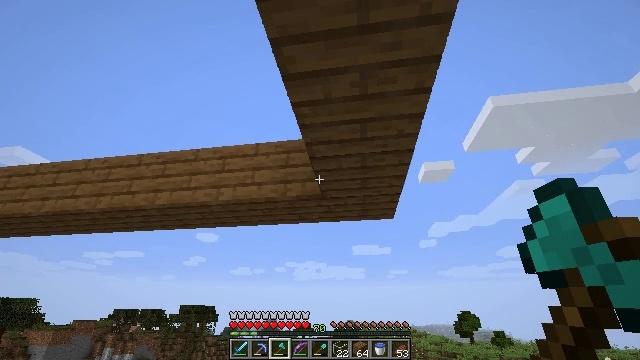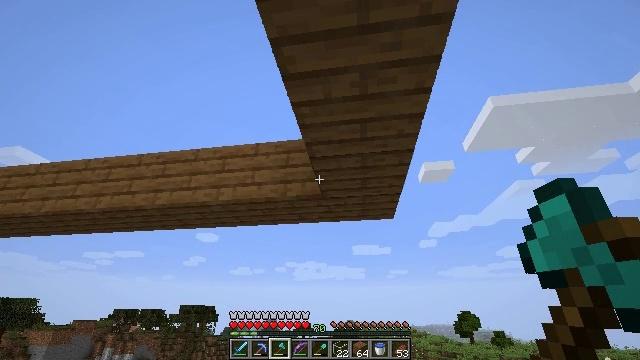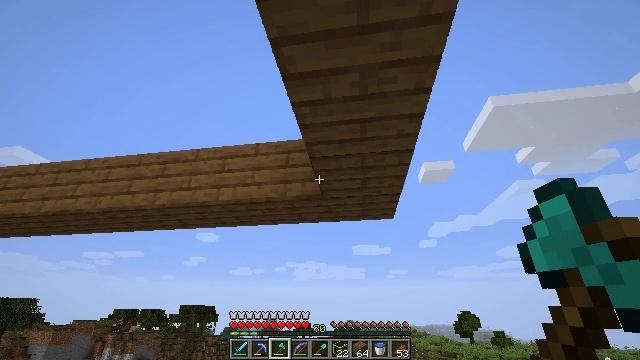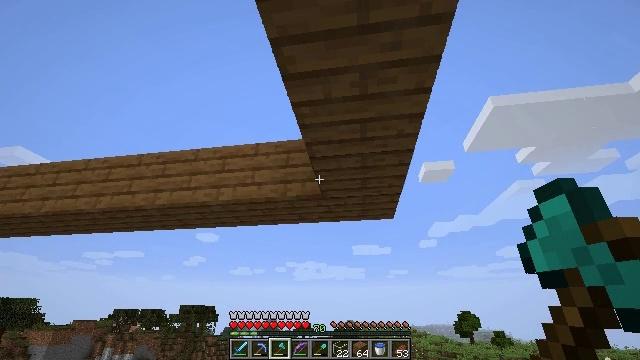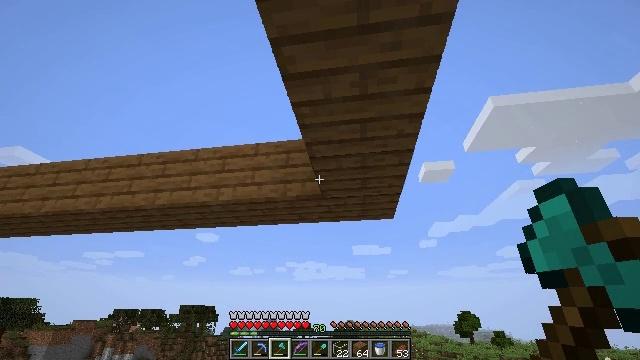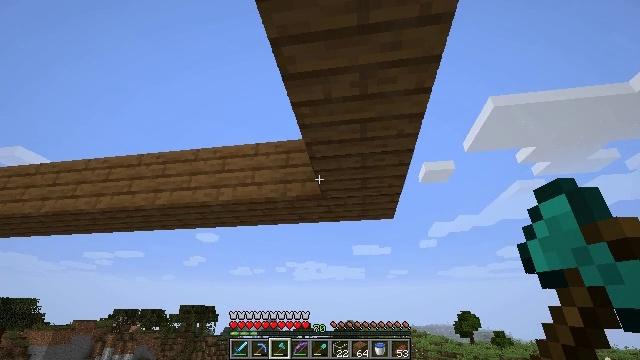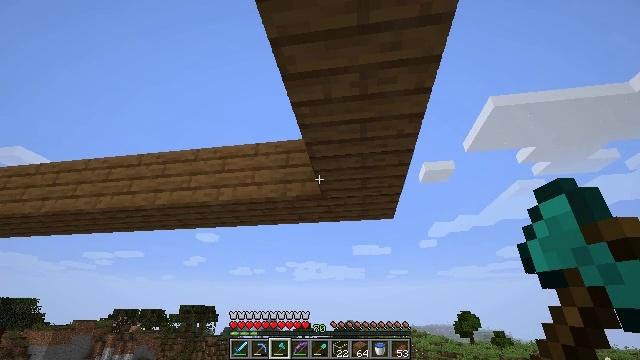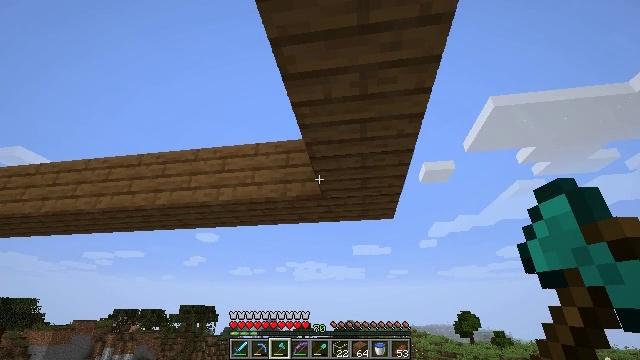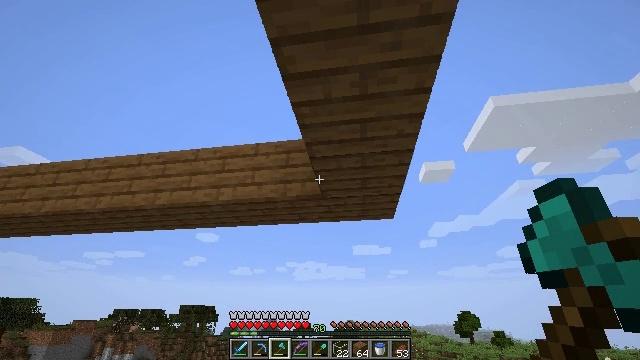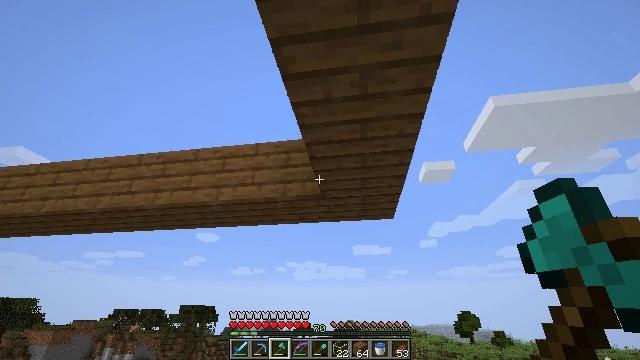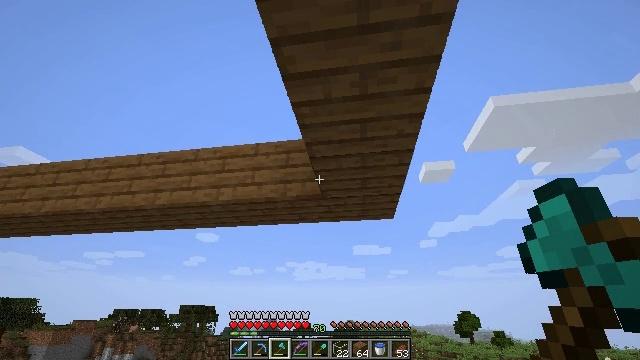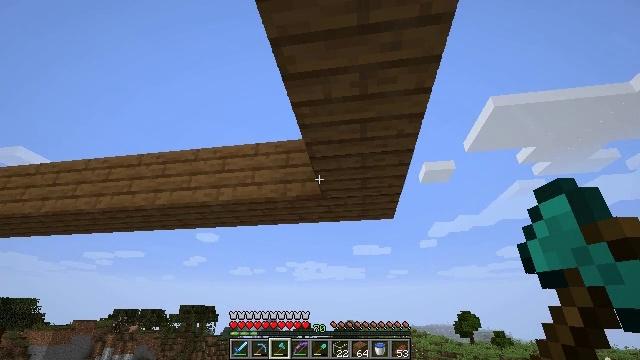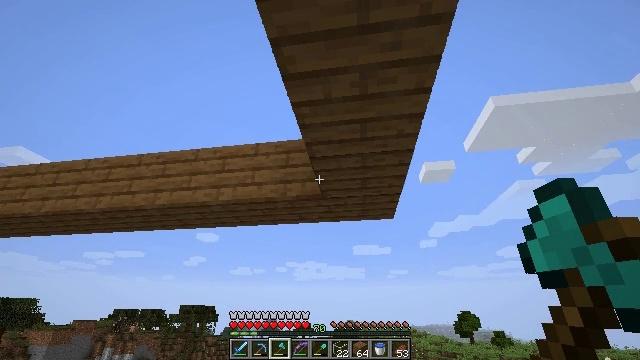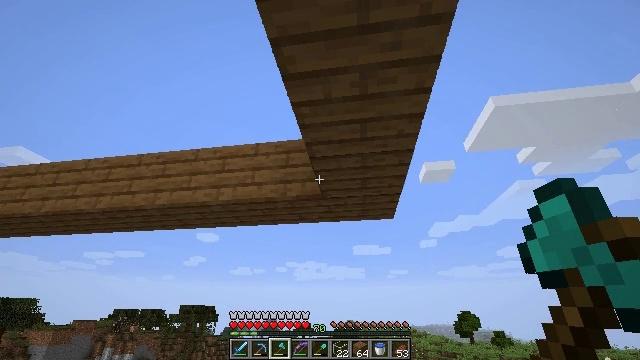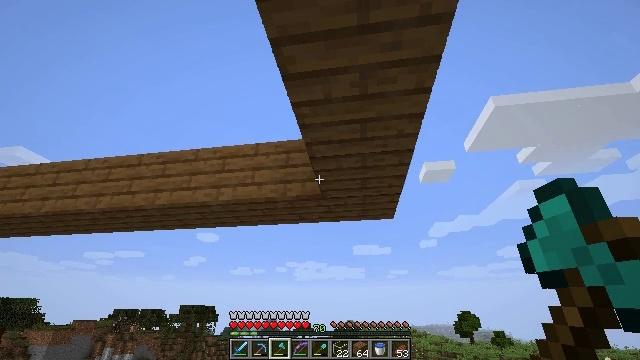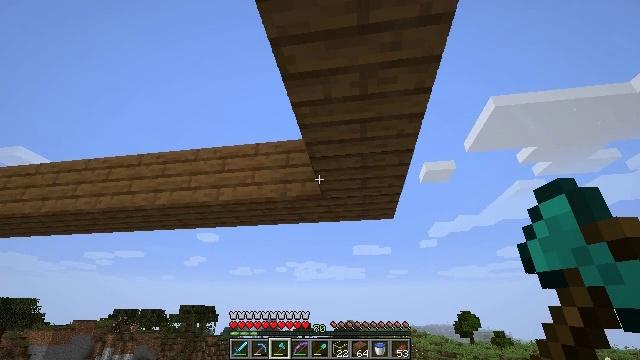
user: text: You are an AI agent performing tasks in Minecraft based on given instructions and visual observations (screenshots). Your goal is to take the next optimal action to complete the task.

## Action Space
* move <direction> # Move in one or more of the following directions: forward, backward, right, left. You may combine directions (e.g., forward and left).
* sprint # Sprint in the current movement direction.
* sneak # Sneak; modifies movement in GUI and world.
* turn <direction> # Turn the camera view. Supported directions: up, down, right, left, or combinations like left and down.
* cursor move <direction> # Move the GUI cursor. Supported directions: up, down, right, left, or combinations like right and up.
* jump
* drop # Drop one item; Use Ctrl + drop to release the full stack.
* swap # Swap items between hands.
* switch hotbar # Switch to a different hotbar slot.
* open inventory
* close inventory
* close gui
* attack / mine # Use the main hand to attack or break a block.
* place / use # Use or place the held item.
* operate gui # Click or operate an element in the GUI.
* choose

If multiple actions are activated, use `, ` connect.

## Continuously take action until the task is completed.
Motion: motion action
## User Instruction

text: Get spruce planks back into your inventory.
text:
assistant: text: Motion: no_op
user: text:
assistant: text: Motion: no_op
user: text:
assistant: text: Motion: no_op
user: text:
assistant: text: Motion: no_op
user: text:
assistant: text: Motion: no_op
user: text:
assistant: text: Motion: no_op
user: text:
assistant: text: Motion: no_op
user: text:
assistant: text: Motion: no_op
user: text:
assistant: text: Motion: no_op
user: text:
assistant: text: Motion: no_op
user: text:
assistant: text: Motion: no_op
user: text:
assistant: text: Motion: no_op
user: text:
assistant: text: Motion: no_op
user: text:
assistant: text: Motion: no_op
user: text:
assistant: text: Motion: no_op
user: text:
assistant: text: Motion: no_op
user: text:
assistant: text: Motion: no_op
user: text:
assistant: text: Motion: no_op
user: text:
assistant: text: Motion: no_op
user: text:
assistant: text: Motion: no_op
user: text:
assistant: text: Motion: no_op
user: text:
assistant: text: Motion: no_op
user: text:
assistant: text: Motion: no_op
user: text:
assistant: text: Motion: no_op
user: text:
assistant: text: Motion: no_op
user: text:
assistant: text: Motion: no_op
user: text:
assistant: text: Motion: no_op
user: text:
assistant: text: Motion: no_op
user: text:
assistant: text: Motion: no_op
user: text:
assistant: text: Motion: no_op